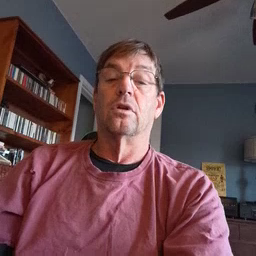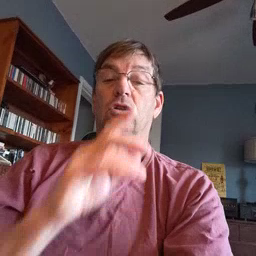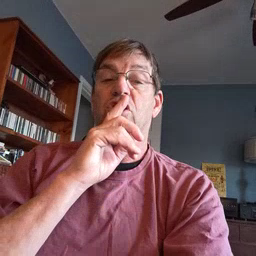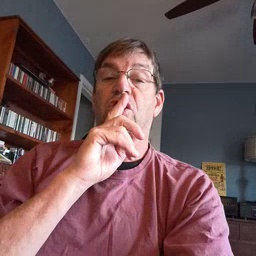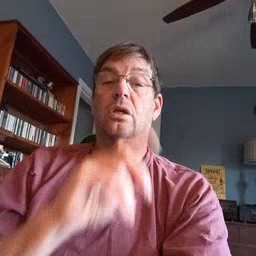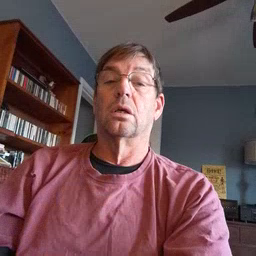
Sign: shhh